Interaction volume radius: 5 \u00c5
Interaction volume height: 15 \u00c5
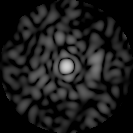
Disorder parameter: 0.8267